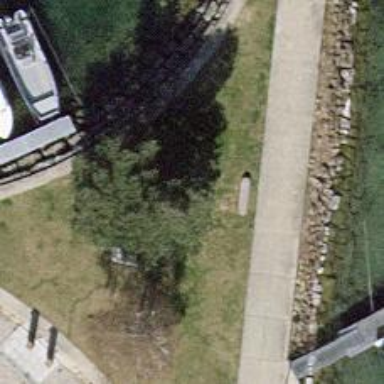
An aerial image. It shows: Picnic table located in leisure land area.